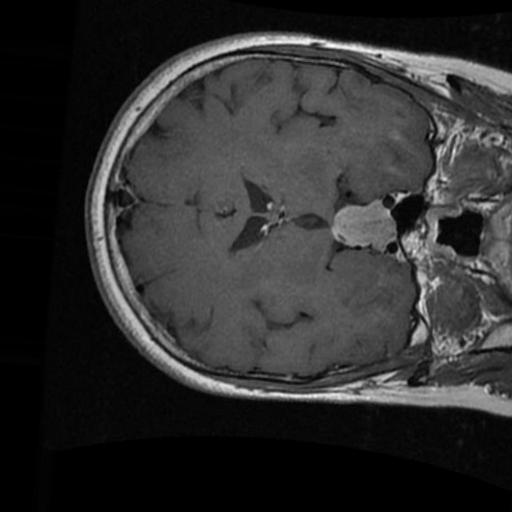
Label: brain_tumor